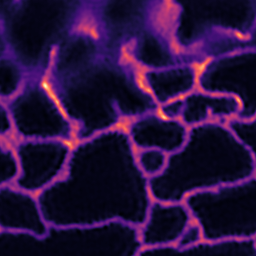
Label: Super-resolution ER image